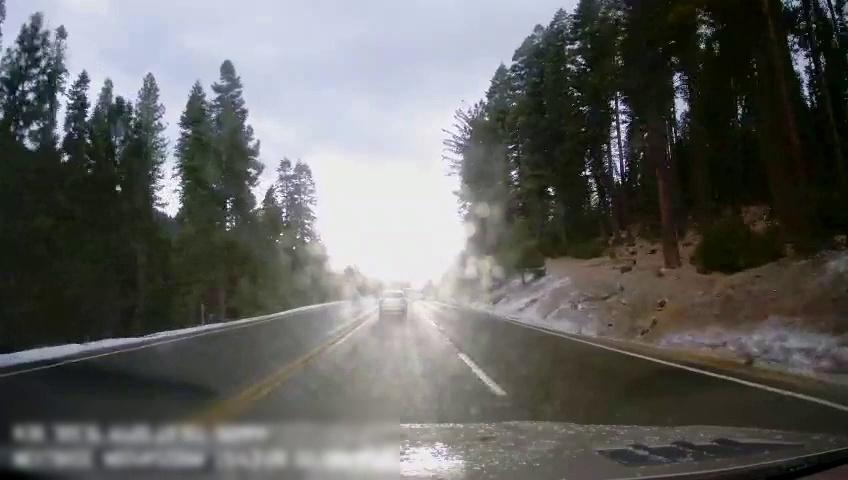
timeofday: Day
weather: Cloudy
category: Drivable Space
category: Vehicles | Car
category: Lanes | Current Lane
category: Lanes | Current Lane
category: Lanes | Opposite Lane
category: Lanes | Opposite Lane
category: Lanes | Current Lane